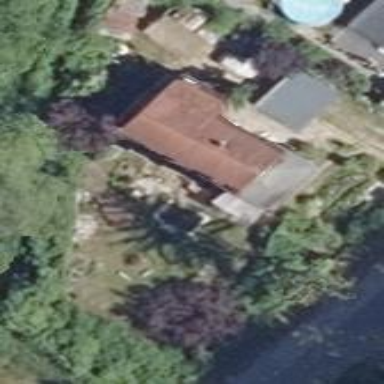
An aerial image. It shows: House with gambrel roof shape.